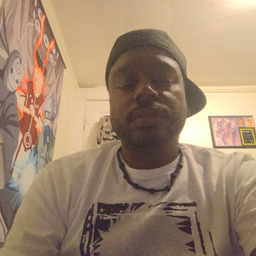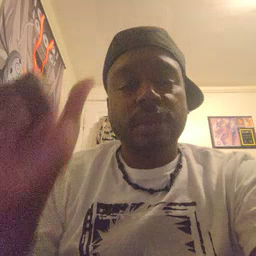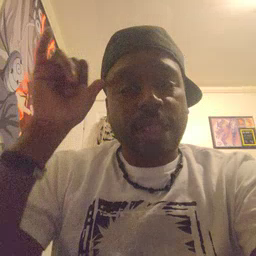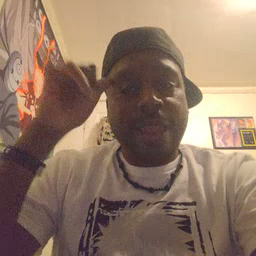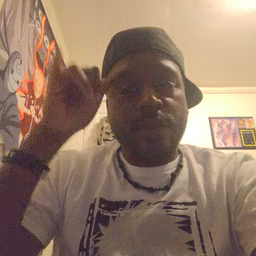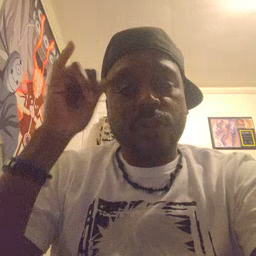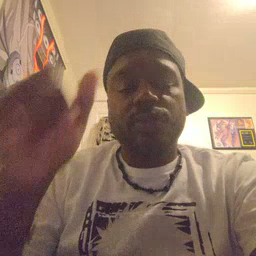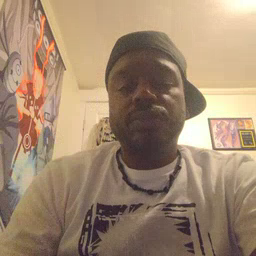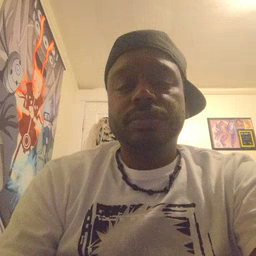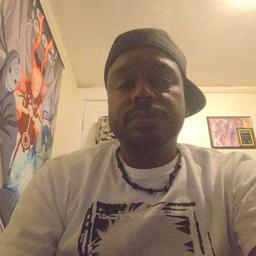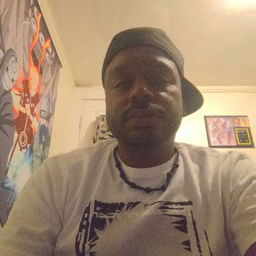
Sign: cow